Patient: sex F, age 67
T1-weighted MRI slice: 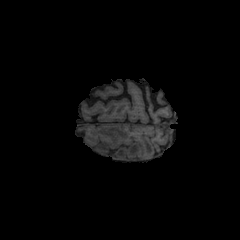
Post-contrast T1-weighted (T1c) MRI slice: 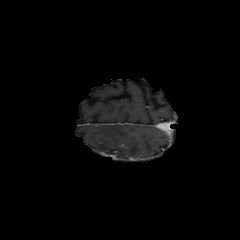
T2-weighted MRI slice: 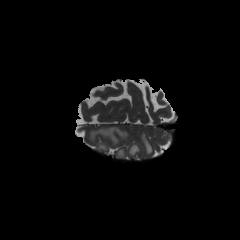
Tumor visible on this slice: yes
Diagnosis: Astrocytoma, IDH-mutant
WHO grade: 4